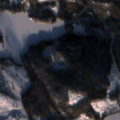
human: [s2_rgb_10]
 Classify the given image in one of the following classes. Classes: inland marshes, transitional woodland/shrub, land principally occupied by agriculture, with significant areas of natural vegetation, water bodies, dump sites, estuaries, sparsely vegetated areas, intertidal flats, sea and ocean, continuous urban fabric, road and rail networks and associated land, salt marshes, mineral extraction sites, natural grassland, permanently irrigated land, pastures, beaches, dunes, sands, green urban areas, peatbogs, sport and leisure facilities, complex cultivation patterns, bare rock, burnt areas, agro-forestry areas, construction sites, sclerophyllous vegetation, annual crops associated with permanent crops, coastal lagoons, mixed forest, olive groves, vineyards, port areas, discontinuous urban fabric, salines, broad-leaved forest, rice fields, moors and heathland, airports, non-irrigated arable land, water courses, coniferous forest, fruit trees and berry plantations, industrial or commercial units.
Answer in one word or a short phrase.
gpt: coniferous forest, transitional woodland/shrub, water bodies